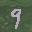
Label: 9